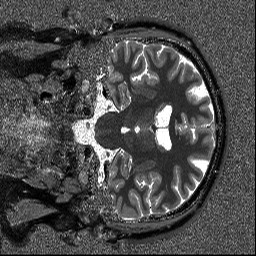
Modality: T1map
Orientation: coronal
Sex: male